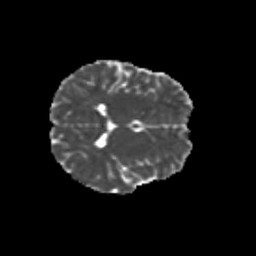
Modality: MD
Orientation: axial
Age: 14
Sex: female
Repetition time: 9.512 s
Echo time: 0.089 s